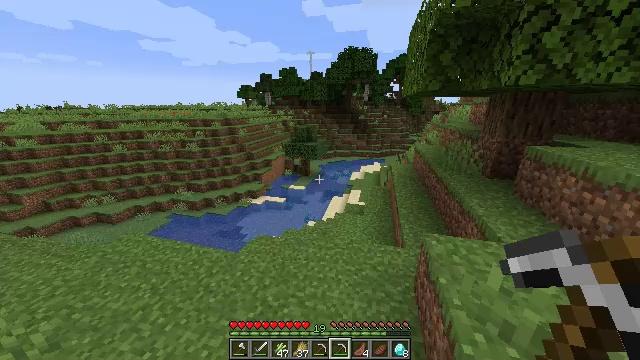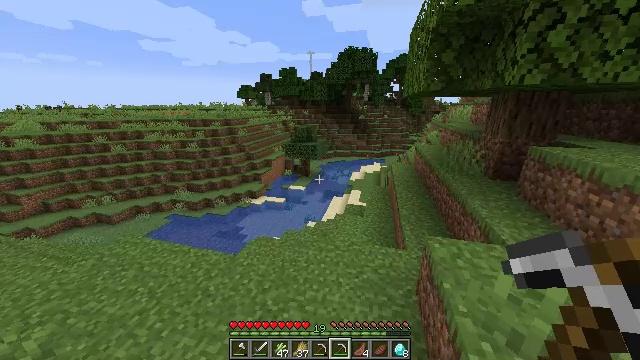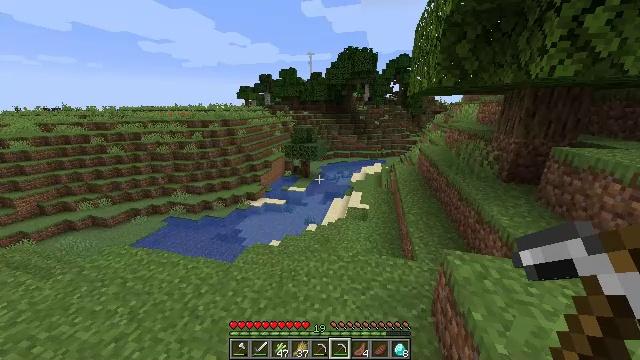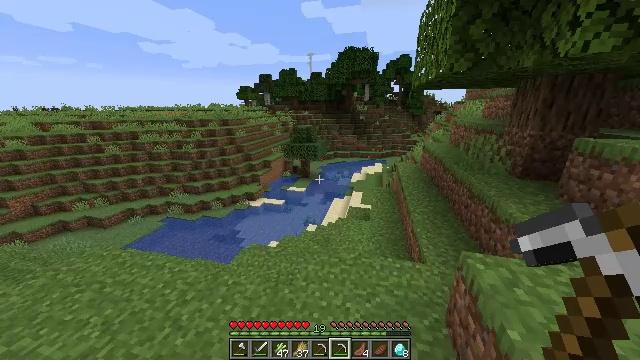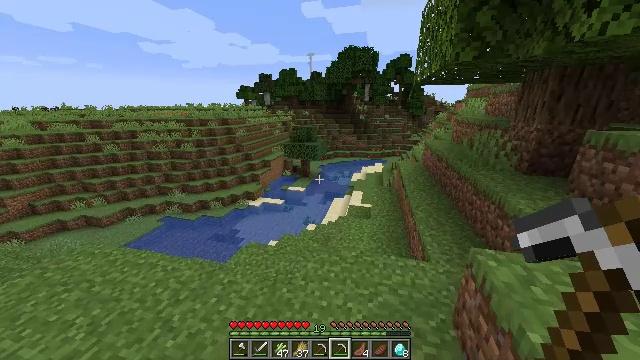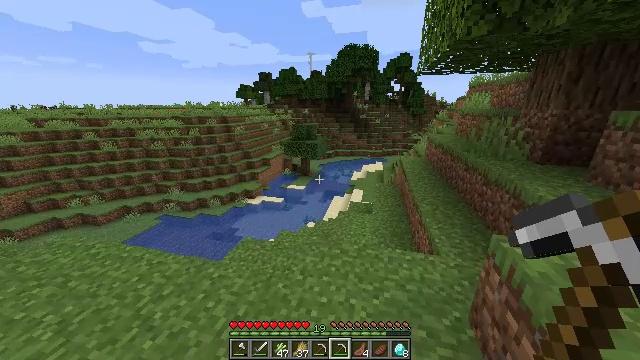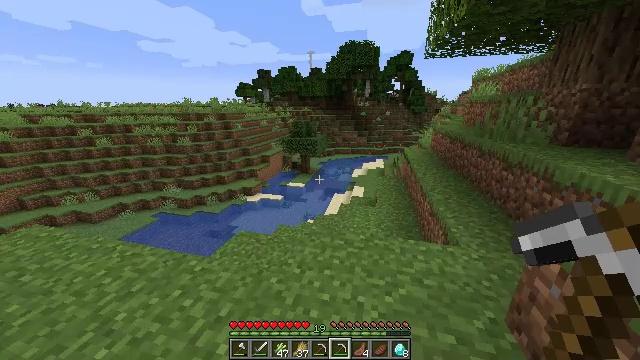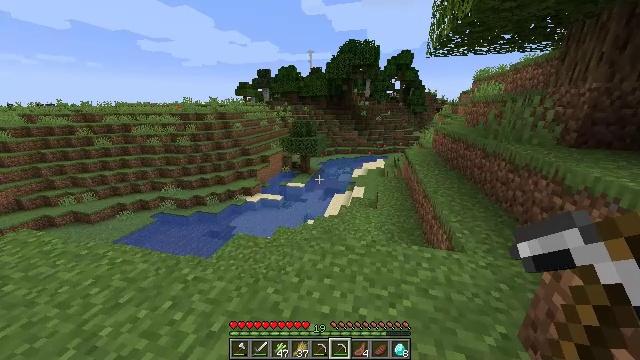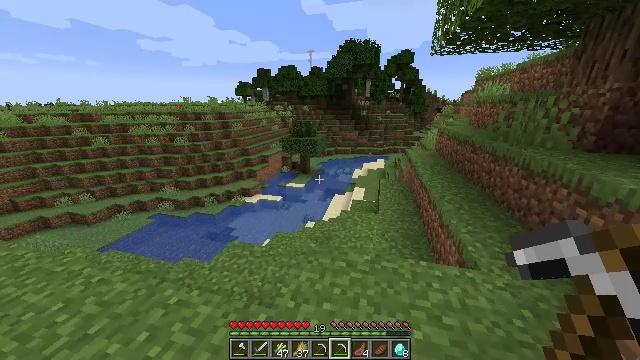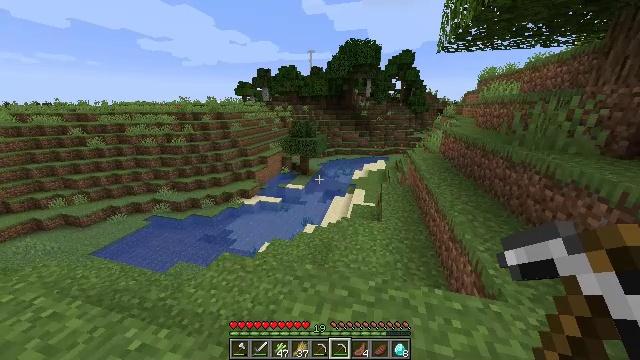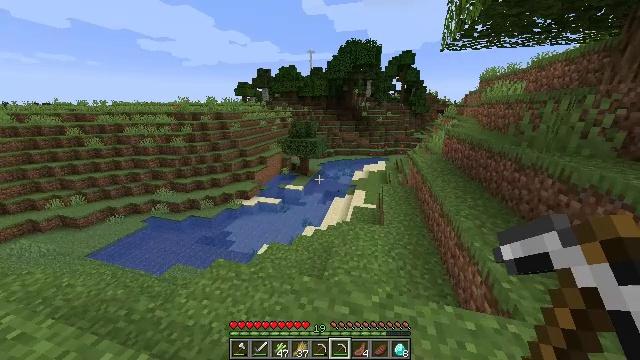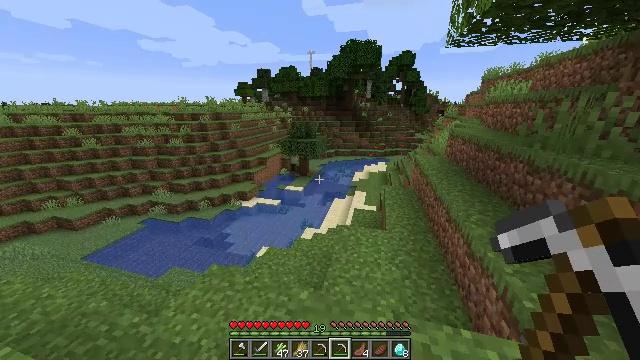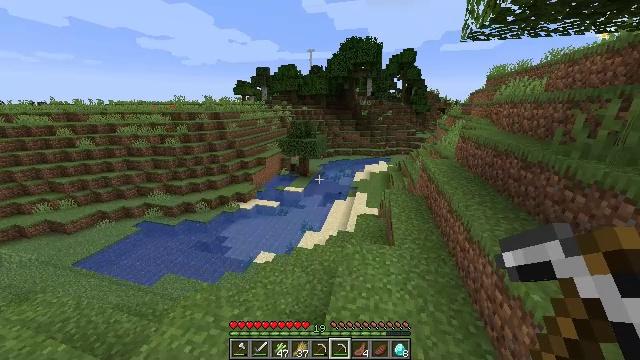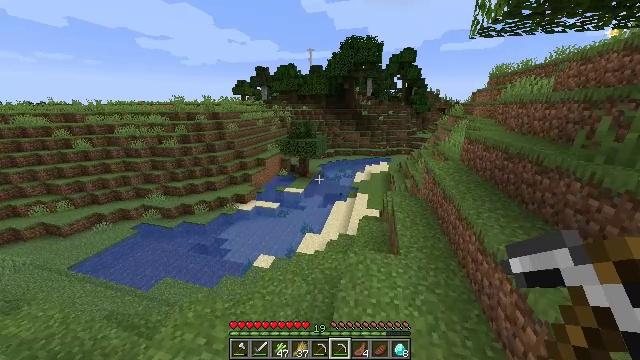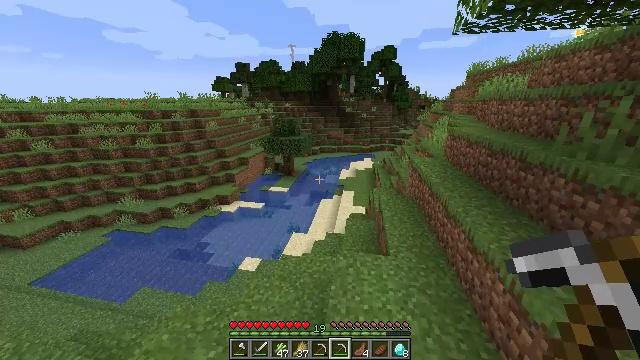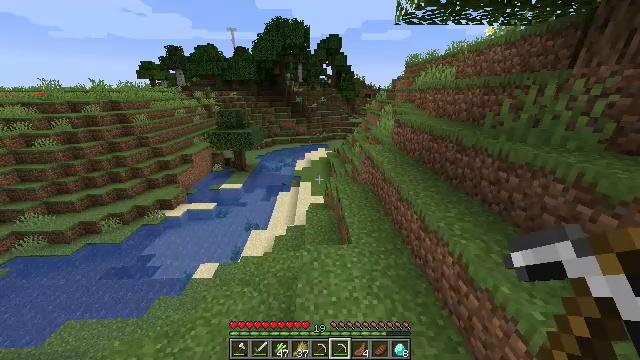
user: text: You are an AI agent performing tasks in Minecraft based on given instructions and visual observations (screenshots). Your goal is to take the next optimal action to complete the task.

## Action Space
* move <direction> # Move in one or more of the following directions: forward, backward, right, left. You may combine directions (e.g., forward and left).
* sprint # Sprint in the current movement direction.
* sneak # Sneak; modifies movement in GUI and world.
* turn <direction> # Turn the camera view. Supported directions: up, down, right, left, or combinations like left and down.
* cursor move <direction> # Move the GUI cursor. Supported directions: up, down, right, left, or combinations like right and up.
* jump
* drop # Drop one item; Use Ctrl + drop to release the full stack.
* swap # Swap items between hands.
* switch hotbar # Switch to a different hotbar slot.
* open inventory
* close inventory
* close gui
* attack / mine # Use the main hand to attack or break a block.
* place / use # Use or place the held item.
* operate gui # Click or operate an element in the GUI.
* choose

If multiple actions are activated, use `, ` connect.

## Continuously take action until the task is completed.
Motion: motion action
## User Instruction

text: Gather bee nest from a tree in the forest.
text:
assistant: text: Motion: move forward, sprint
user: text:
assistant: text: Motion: move forward, sprint
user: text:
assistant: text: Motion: move forward, sprint
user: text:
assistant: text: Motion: move forward, sprint
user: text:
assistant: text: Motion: move forward, sprint
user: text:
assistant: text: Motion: move forward, sprint
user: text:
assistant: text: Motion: move forward, sprint
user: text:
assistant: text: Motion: move forward, sprint
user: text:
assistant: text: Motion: move forward, sprint
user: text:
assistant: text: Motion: move forward, sprint
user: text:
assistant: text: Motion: move forward, sprint
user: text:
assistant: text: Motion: move forward, sprint
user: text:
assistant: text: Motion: move forward, sprint
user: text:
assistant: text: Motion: move forward, sprint, turn right
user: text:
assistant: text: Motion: move forward, sprint, turn right and down
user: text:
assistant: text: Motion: move forward, sprint, turn right
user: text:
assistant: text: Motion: move forward, sprint, turn right
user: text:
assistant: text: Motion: move forward, sprint
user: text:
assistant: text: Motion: move forward, sprint
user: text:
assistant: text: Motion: move forward, sprint
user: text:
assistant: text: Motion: move forward, sprint
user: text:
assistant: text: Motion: move forward, sprint
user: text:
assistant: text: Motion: move forward, sprint
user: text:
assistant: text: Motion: move forward, sprint
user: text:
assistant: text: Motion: move forward, sprint
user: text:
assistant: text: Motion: move forward, sprint
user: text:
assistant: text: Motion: move forward, sprint
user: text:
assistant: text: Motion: move forward, sprint
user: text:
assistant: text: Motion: move forward, sprint, turn left
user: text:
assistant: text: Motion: move forward, sprint